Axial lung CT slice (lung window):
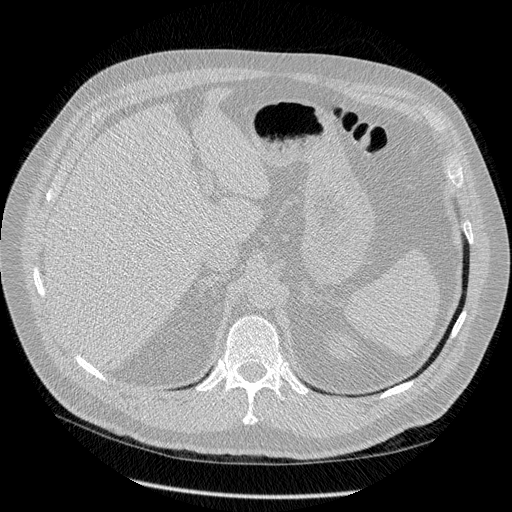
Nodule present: no